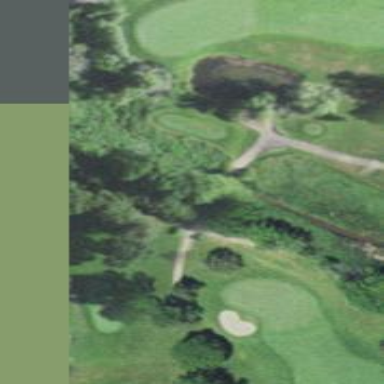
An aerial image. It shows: Path used for both walking and golf.